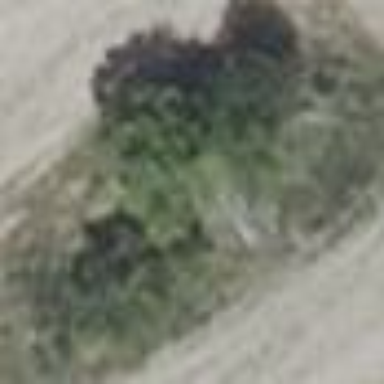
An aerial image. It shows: Patch of scrub vegetation.